Question: <URL>
---
I'd like to know how one would roughly go about re-creating something similar to:
<URL>
My naive understanding of how yooouuutuuube works is as follows:
1. Create a massive BitmapData (larger than any reasonable browser window size).
2. Determine the number of required rows / columns (across the entire BitmapData plane, not just the visible area) based on the width/height of the target video frame
3. Copy pixels from the most recent video frame to a position on the BitmapData (based on the direction of movement)
4. Iterate through every cell in the BitmapData, copying pixels from the cell that precedes it
5. Scroll the entire BitmapData in the opposite direction to create the illusion of movement, with a Zoetrope-type effect
I'd like to do this in WebGL as opposed to using Canvas so I can take advantage of post-processing using shaders (noise and color channel separation to mimic chromatic aberration).
Here's a screenshot what I have so far:

- - - -
This works just fine for showing single frames of video, but I'd like to see if I could show multiple frames at once without needing to add additional geometry.
What would be the optimal way of going about such a task? Are there any concepts that I should be studying/investigating in further detail?
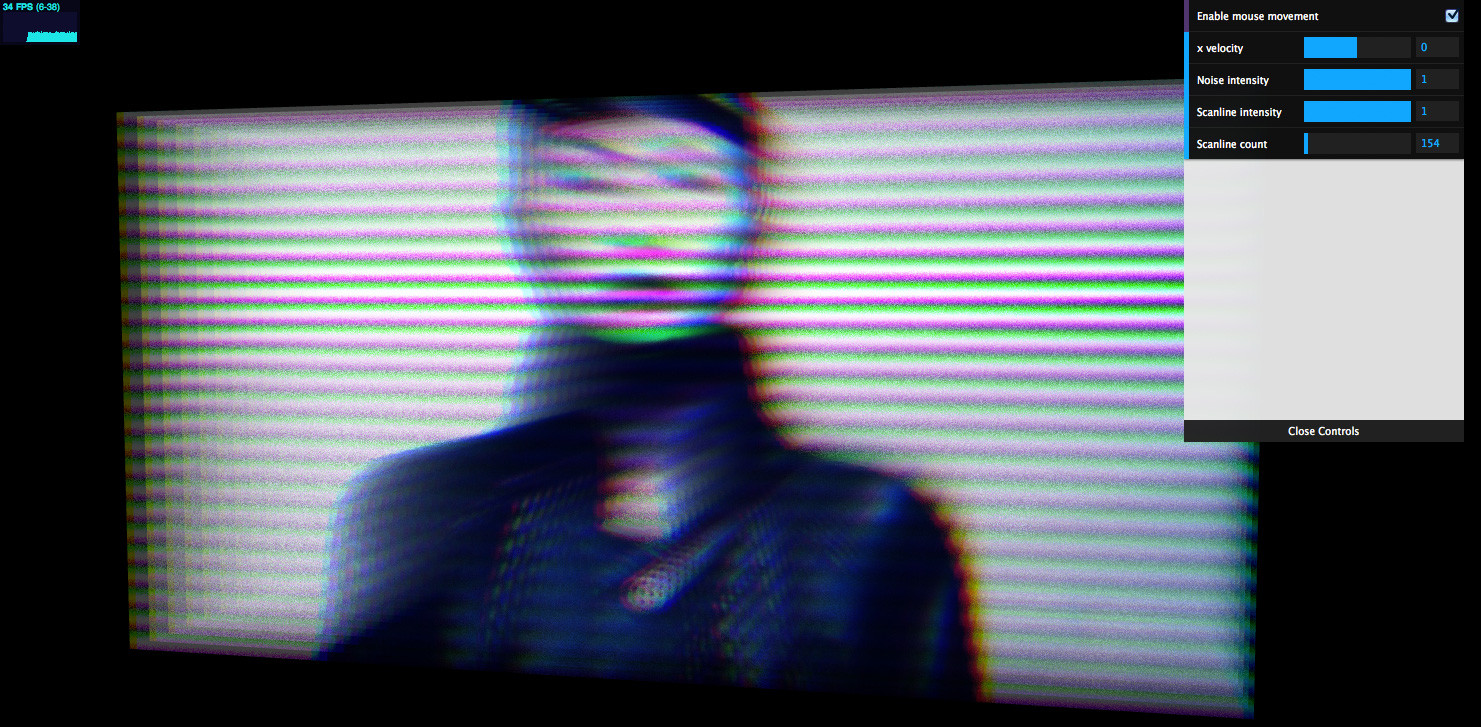
Answer: '''
<html>
<body>
<script>
var video = document.createElement( 'video' );
video.autoplay = true;
video.addEventListener( 'loadedmetadata', function ( event ) {
var scale = 0.5;
var width = video.videoWidth * scale;
var height = video.videoHeight * scale;
var items_total = ( window.innerWidth * window.innerHeight ) / ( width * height );
for ( var i = 0; i < items_total - 1; i ++ ) {
var canvas = document.createElement( 'canvas' );
canvas.width = width;
canvas.height = height;
canvas.context = canvas.getContext( '2d' );
canvas.context.scale( scale, scale );
document.body.appendChild( canvas );
}
setInterval( function () {
var child = document.body.insertBefore( document.body.lastChild, document.body.children[ 1 ] ); // children[ 0 ] == <script>
child.context.drawImage( video, 0, 0 );
}, 1000 / 30 );
}, false );
video.src = 'video.ogv';
</script>
</body>
</html>
'''